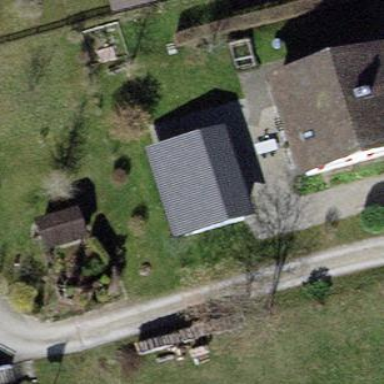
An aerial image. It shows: Shed.